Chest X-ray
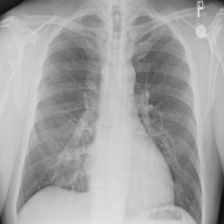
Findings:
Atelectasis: negative
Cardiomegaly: negative
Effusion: negative
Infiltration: negative
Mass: negative
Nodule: negative
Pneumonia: negative
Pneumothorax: negative
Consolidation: negative
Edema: negative
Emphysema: negative
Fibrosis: negative
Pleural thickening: negative
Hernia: negative